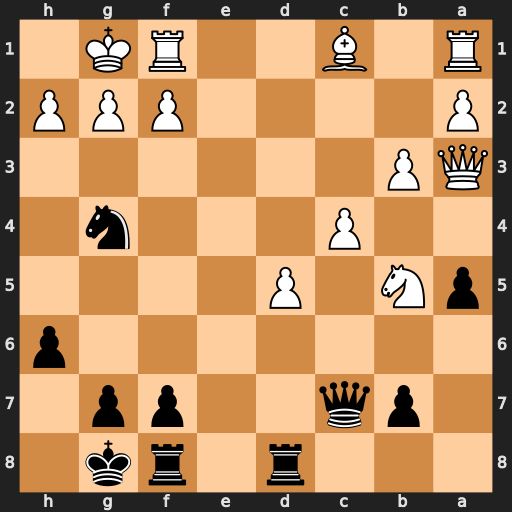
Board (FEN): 3r1rk1/1pq2pp1/7p/pN1P4/2P3n1/QP6/P4PPP/R1B2RK1
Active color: b
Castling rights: -
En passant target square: -
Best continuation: Qxh2#